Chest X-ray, AP view. Patient: 47 years old, sex M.
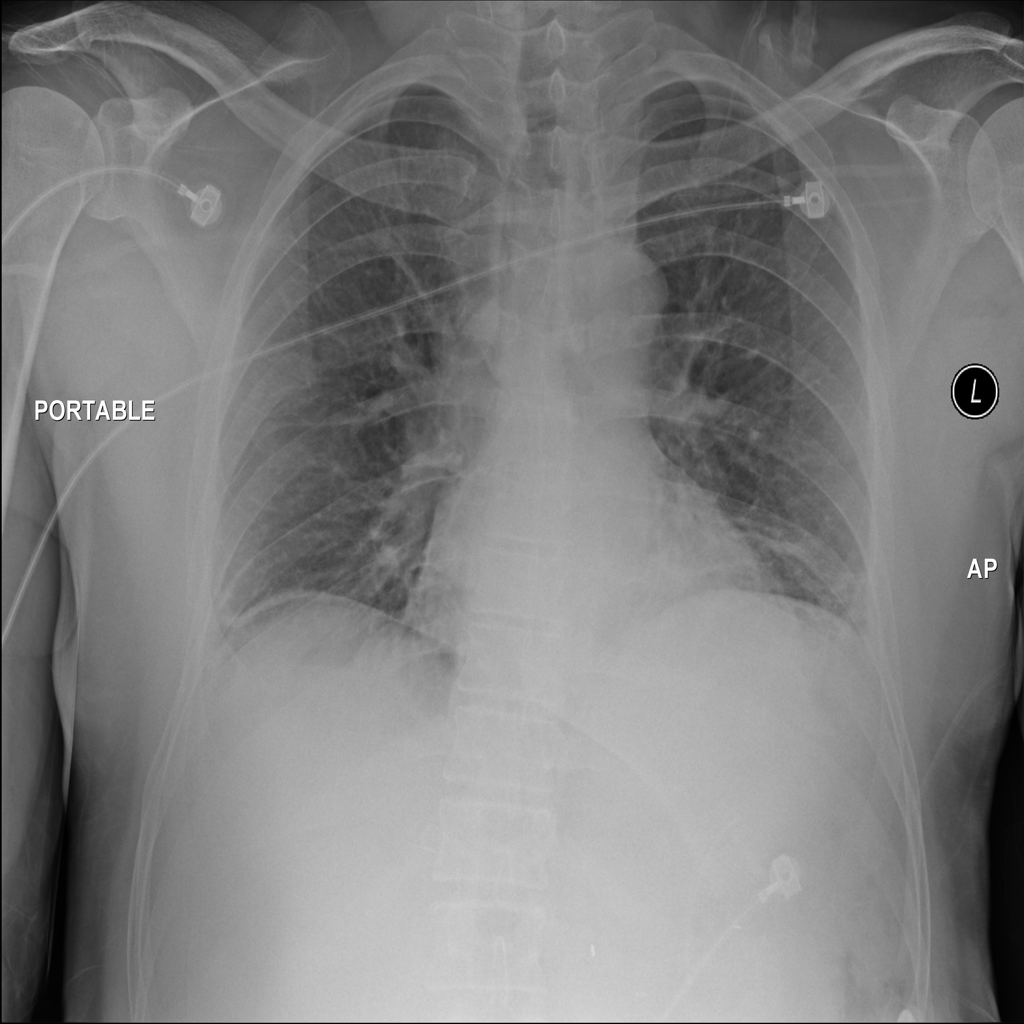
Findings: Atelectasis